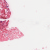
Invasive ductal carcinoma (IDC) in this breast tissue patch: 0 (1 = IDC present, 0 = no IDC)